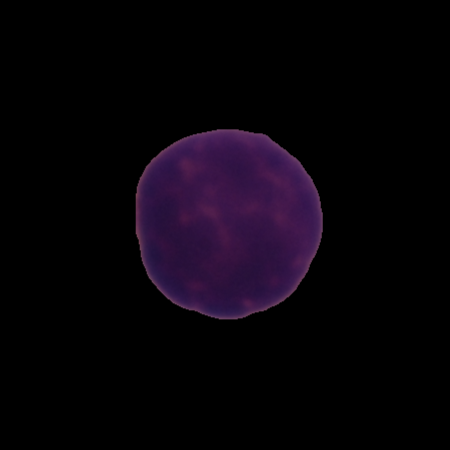
Label: healthy